Question: Which SQL Server 2008 message is spelled correctly?

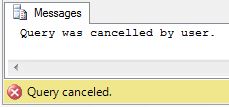
Answer: They're both technically correct spelling.
<URL>